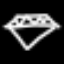
Label: diamond